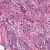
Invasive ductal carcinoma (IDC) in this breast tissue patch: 0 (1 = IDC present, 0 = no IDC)